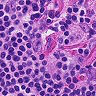
Metastatic tissue present: no